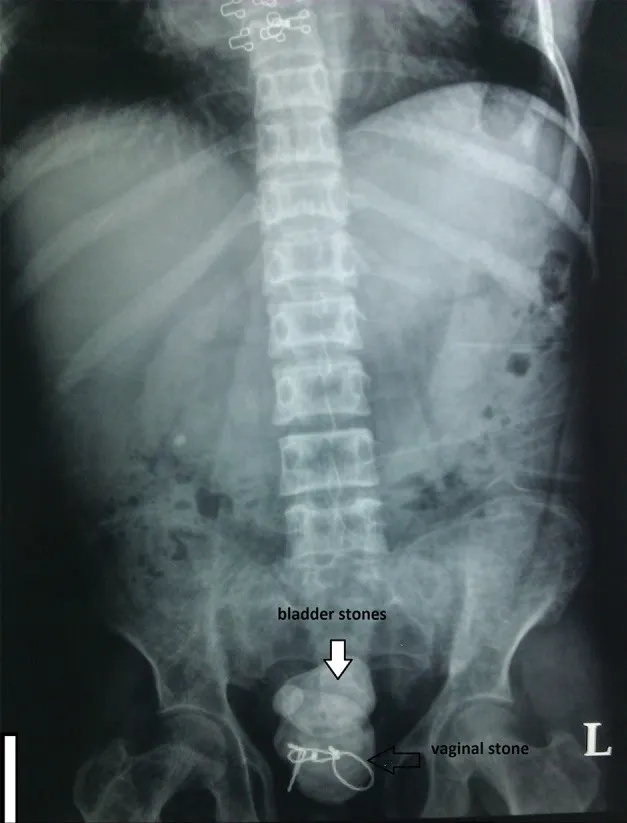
Plain Radiography of the Pati which Shows Bladder Stones and a Huge Vaginal Stone.
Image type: radiology (x_ray)